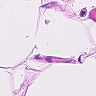
Metastatic tissue present: no